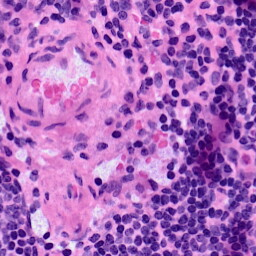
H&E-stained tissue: LymphNode